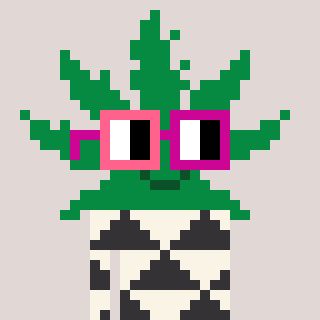
a pixel art character with square pink and red glasses, a weed-shaped head and a grayscale-colored body on a warm background